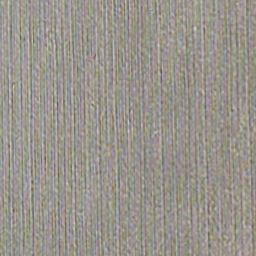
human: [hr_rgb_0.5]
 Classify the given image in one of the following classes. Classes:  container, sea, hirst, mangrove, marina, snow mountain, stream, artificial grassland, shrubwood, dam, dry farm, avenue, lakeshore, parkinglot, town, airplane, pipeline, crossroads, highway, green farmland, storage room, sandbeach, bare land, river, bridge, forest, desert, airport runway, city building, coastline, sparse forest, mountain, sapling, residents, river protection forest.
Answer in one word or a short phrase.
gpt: dry farm